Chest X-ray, AP view. Patient: 35 years old, sex F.
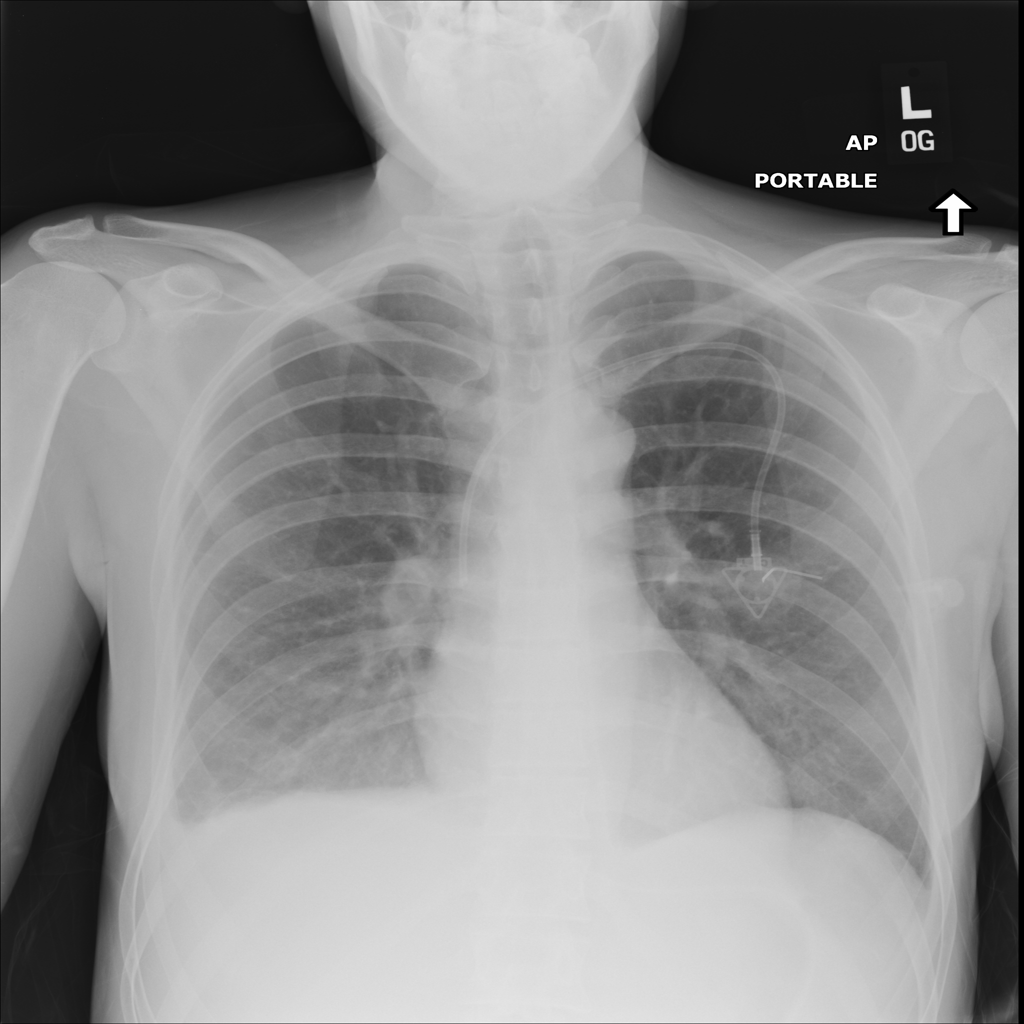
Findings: Effusion